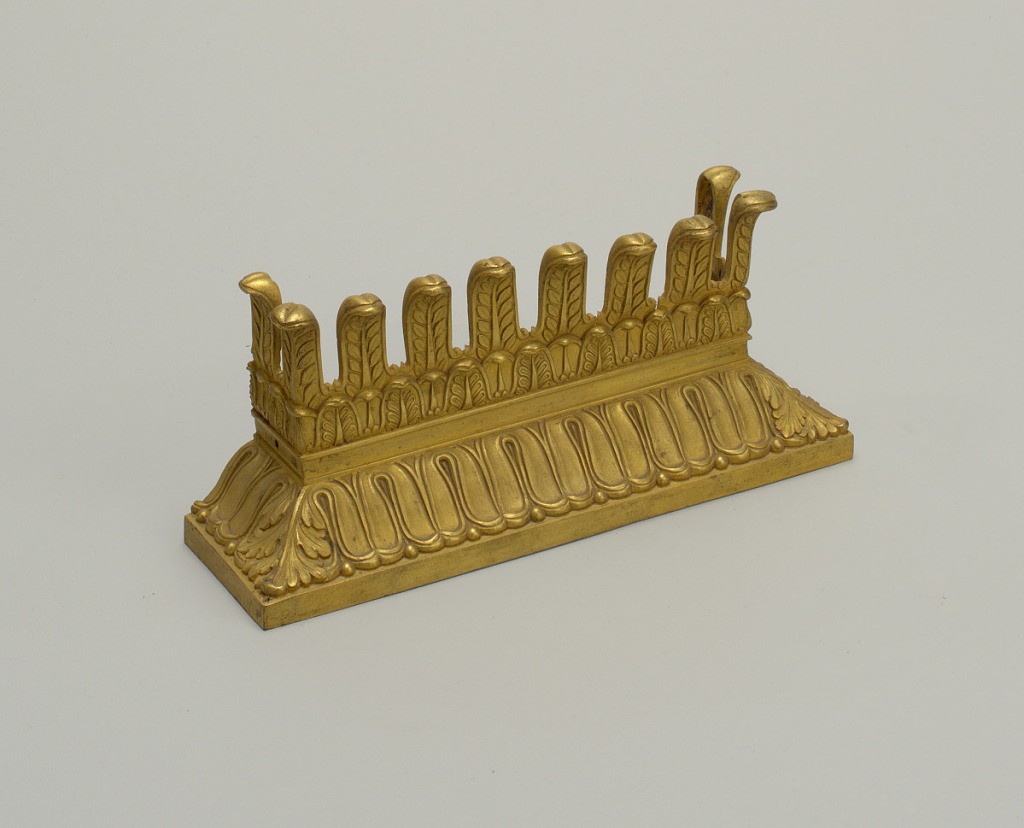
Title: Mount
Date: early 19th century
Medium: bronze (gilt)
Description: Architectural or funiture cornice with lapped tongue decoration of acanthus corners over frieze of pendant tongues over cut-out with laurel decoration